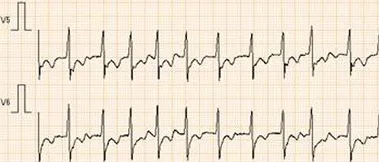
The preoperative electrocardiogram of the patient at admission to the hospital. Complete right bundle branch block with left anterior fascicular block was observed.
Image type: electrography (ekg)